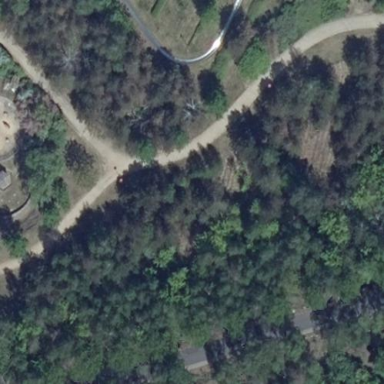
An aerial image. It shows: Forest with mix of leaf types.